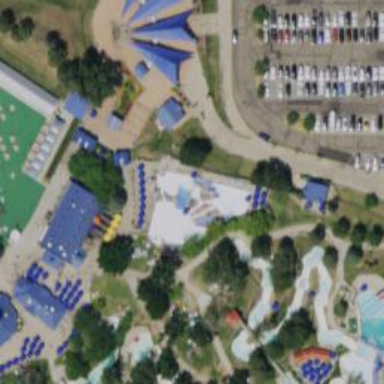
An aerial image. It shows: Water slide attraction.